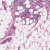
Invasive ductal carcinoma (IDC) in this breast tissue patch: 1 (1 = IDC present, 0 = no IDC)